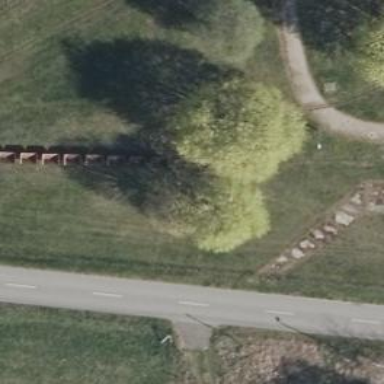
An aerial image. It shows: Preserved narrow-gauge railway.